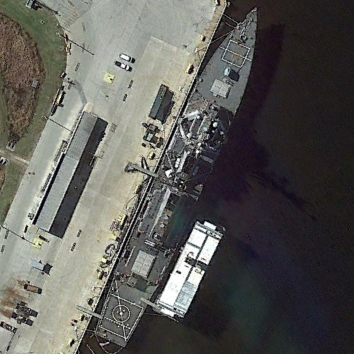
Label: destroyer